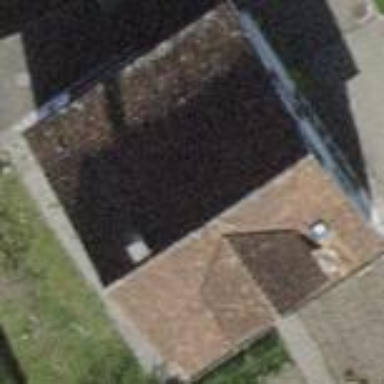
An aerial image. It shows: Building with tiled roof.